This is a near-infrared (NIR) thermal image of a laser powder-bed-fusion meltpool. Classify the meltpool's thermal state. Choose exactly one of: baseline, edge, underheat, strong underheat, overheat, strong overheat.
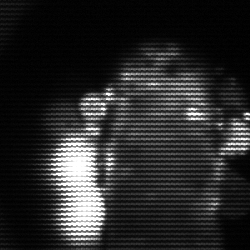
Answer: strong underheat